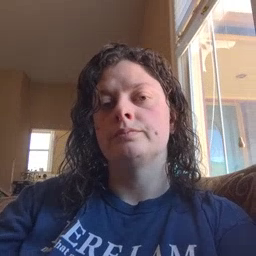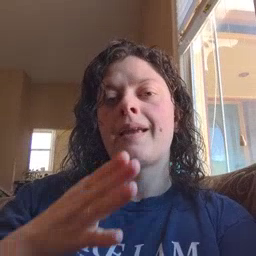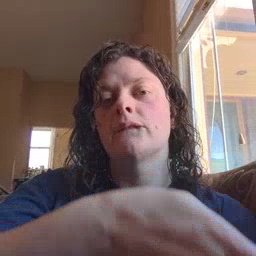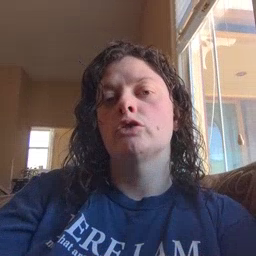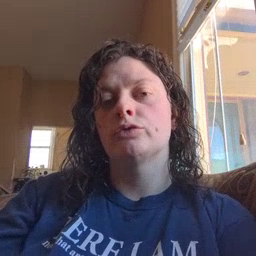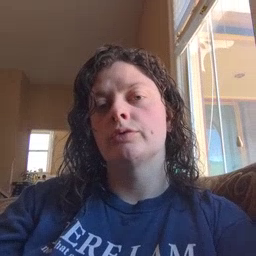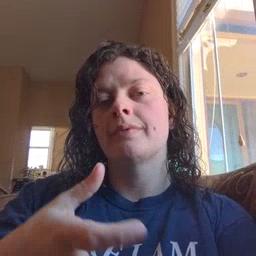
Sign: after